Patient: sex F, age 71
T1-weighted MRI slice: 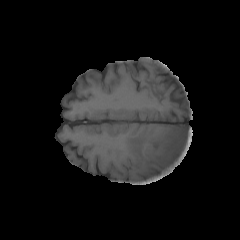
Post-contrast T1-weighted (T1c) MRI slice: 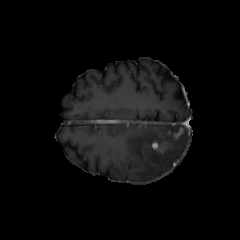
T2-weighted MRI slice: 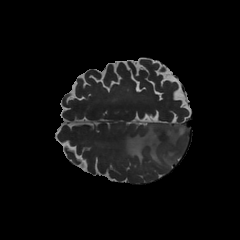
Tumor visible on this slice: yes
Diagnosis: Glioblastoma, IDH-wildtype
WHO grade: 4